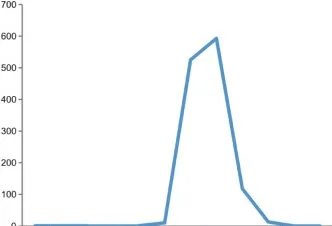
Japanese encephalitis in the Sichuan province of China (2012-2022). (C) The seasonal pattern of laboratory-confirmed cases of JE from 2012 to 2022.
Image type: chart (chart)